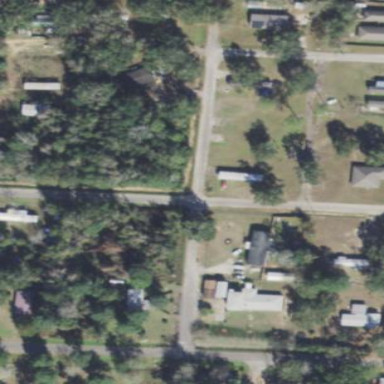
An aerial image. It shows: Residential area known as trailer park.